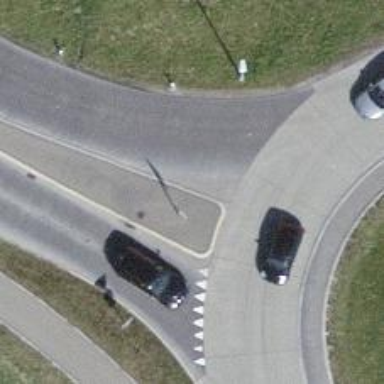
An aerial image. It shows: Road with "give way" sign.